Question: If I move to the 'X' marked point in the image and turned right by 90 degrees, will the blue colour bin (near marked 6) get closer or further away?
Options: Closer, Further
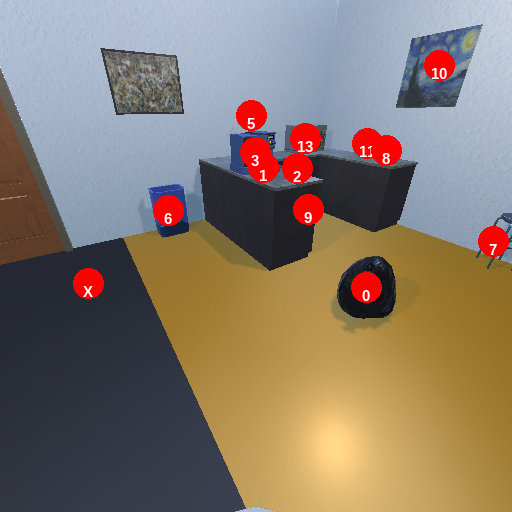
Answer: Closer